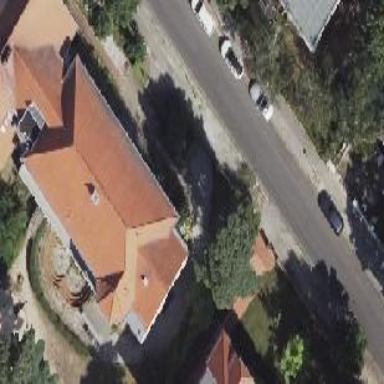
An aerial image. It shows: Kindergarten building.